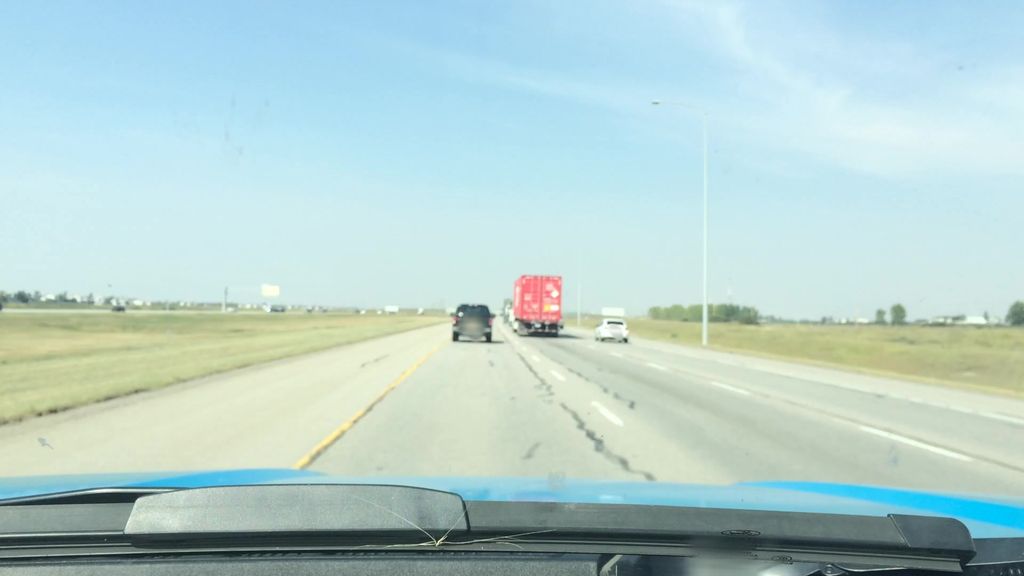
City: calgary